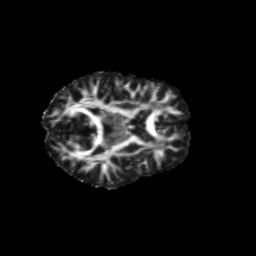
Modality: FA
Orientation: axial
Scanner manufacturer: siemens
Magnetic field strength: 3 T
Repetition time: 9.2 s
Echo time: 0.084 s